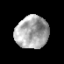
Tissue: prostate
Cell type: Epithelial cells
Senescence score: 0.3387
Nuclear area (px): 1050
Mean DAPI intensity: 168.77